Question: I'm trying to implement a Diagnostic Analyzer for Collection initializer and its corresponding Code Fix provider.
Wrong Code:
'''
var sampleList= new List<string>();
sampleList.Add("");
sampleList.Add("");
'''
After CodeFix:
'''
var sampleList= new List<string>(){"", ""};
'''
But I'm stuck at this problem that once I get a node for LocalDeclarationStatement, I'm not aware if there exists a way to get the very next adjacent node from the parent.

In the above Picture I require both the ExpressionStatement after analyzing the LocalDeclarationStatement
REQUIREMENT for analyzer
1. Identify the LocalDeclarationStatement, a collection that is already initialized but doesnt contain CollectionInitializerExpression
2. Find if the very next line has an Expression statement that is using Add method on the same collection
REQUIREMENT for Code fix
1. Provide Collection initializer syntax for the adjacent Expression statements that are using Add method on the collection
2. All other intermitten usage of Add method on the collection has to be avoided.
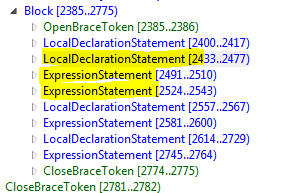
Answer: You can do something like:
'''
var declarationStatement = ...;
var block = (BlockSyntax)declarationStatement.Parent;
var index = block.Statements.IndexOf(declarationStatement);
var nextStatement = block.Statements[index + 1];
'''